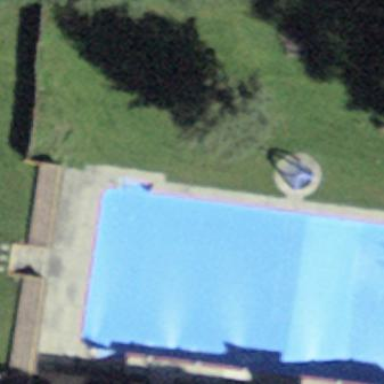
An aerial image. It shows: Swimming pool located in leisure land.